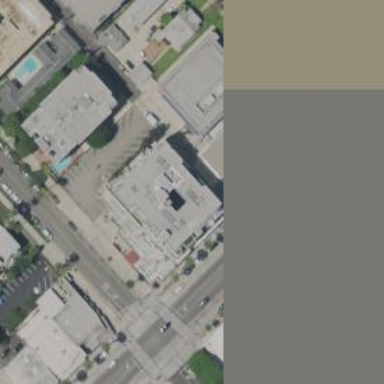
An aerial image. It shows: Retail building.